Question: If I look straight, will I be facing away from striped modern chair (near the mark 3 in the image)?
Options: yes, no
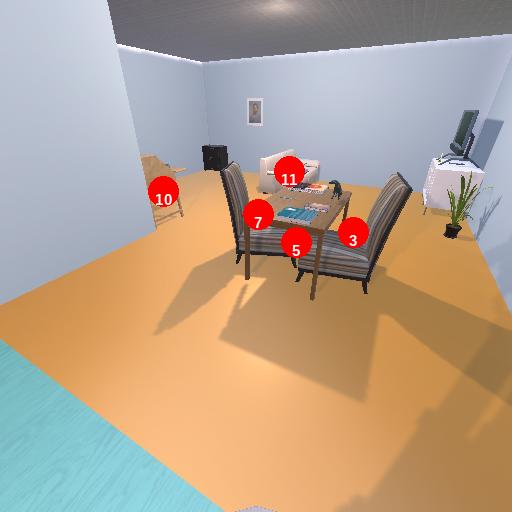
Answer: yes